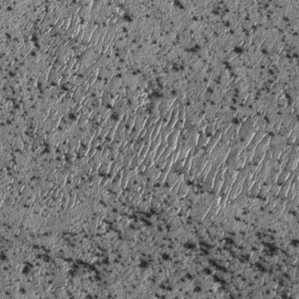
Label: frost